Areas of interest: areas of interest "Zhuzhou Railway Cultural Palace"
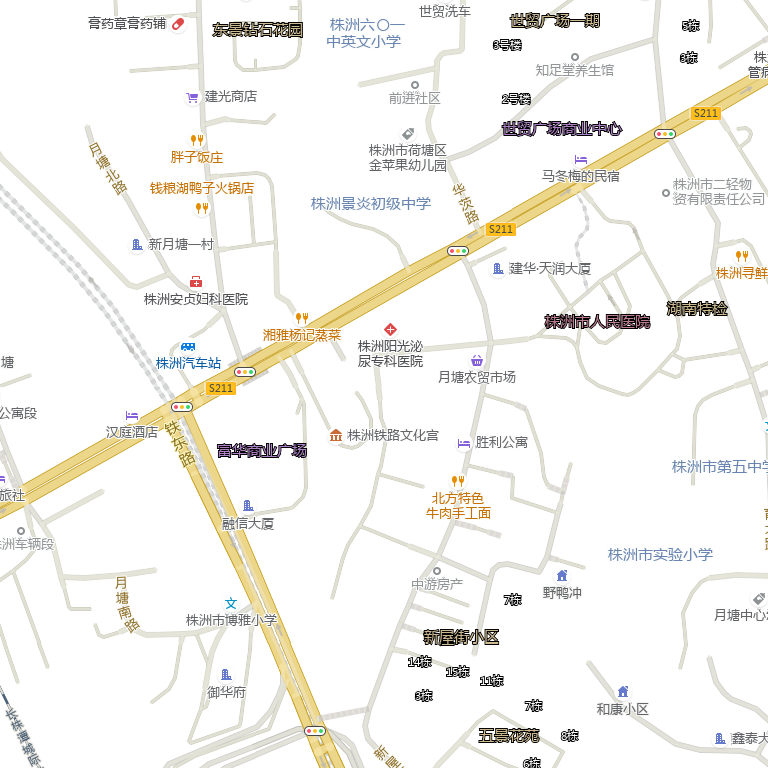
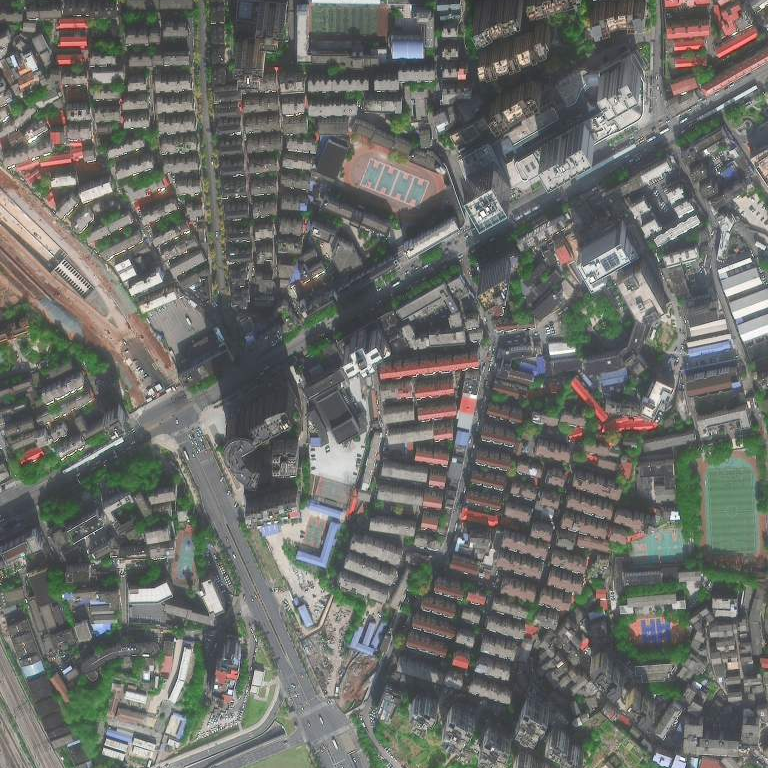